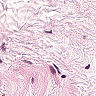
Metastatic tissue present: no